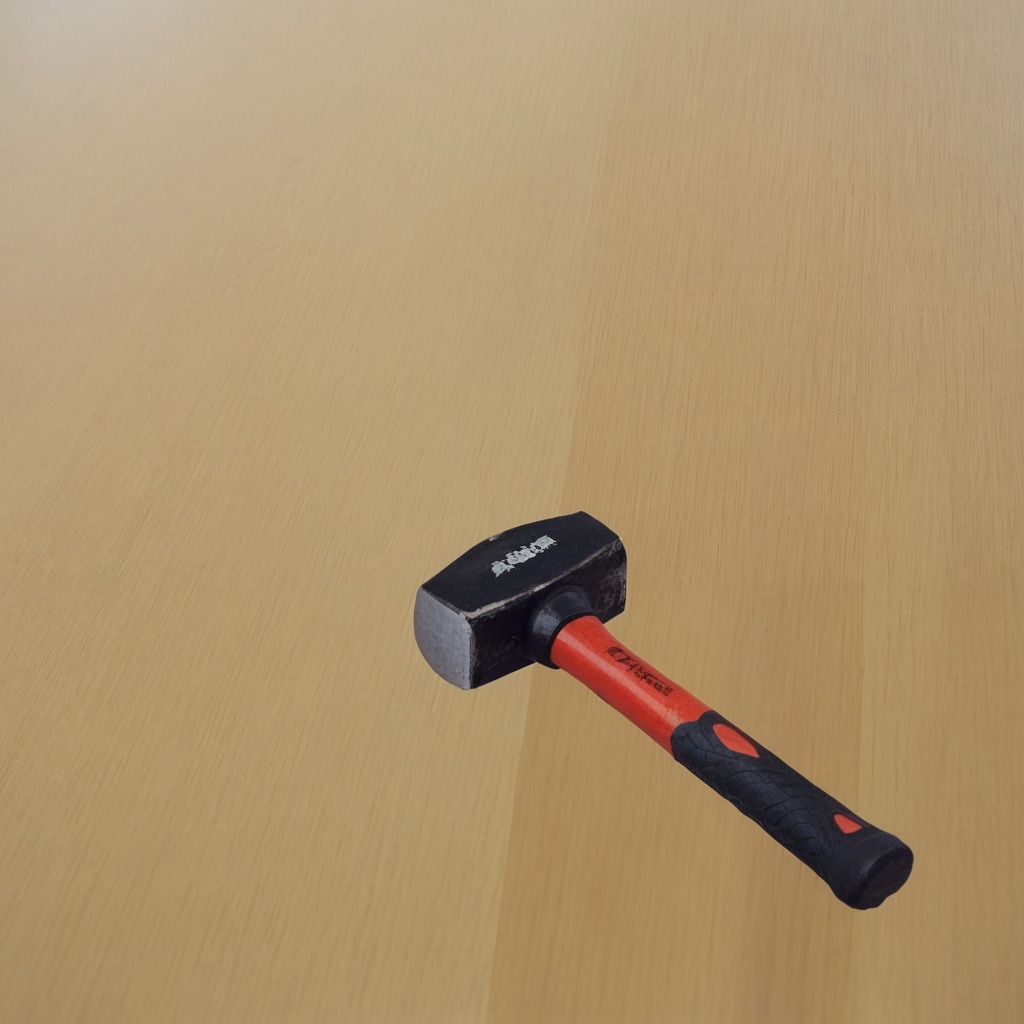
A hammer lying on a plywood surface in a paint workshop lit by afternoon window light.